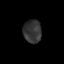
Tissue: prostate
Cell type: Myeloid cells
Senescence score: 0.7017
Nuclear area (px): 416
Mean DAPI intensity: 51.269